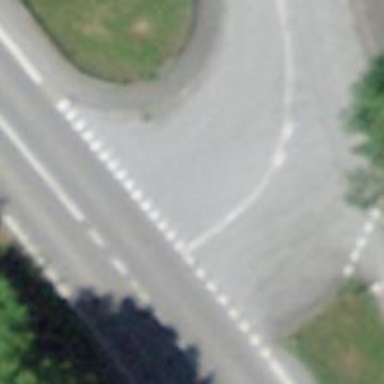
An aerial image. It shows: Road with "give way" sign.